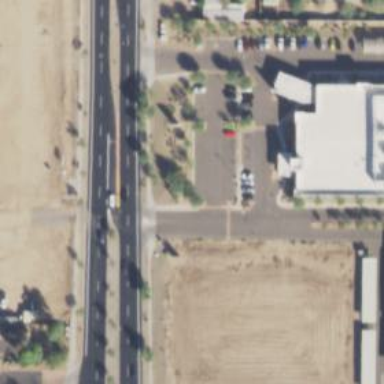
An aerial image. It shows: Primary link road with asphalt surface.